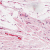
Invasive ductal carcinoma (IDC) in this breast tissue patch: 0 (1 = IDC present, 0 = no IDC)